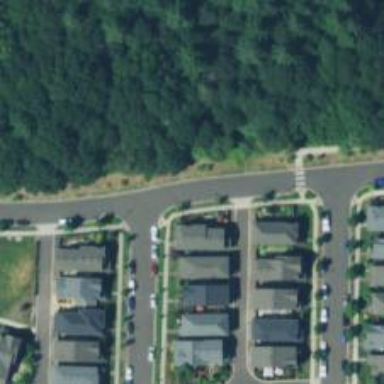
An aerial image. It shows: Residential road with sidewalk on the left.